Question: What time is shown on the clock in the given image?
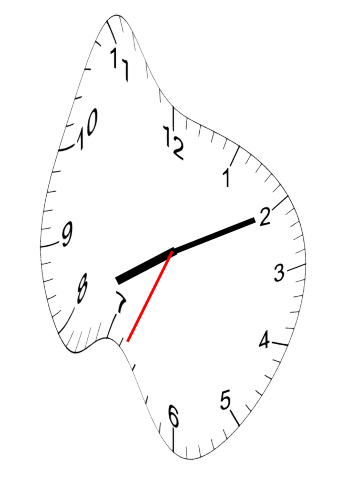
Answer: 08:10:34